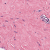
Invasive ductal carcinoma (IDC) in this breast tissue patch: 0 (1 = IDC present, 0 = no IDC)